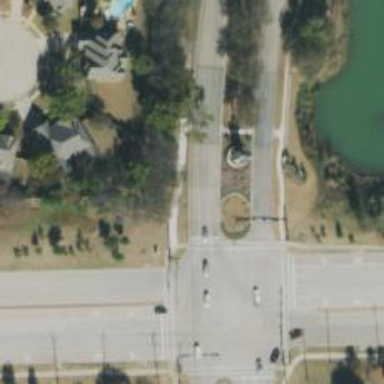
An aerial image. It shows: Secondary road with separate sidewalks.